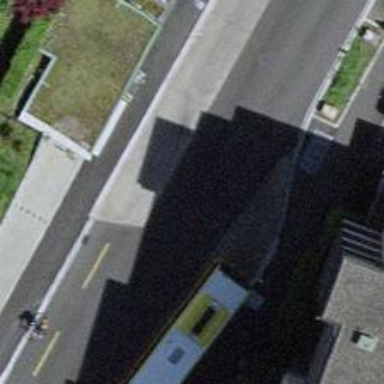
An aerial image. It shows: Bus stop equipped with public transport stop position.